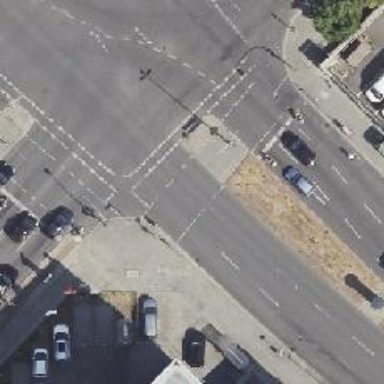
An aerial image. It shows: Asphalt footway with crossing equipped with traffic signals.